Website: lowes
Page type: newsletter-management
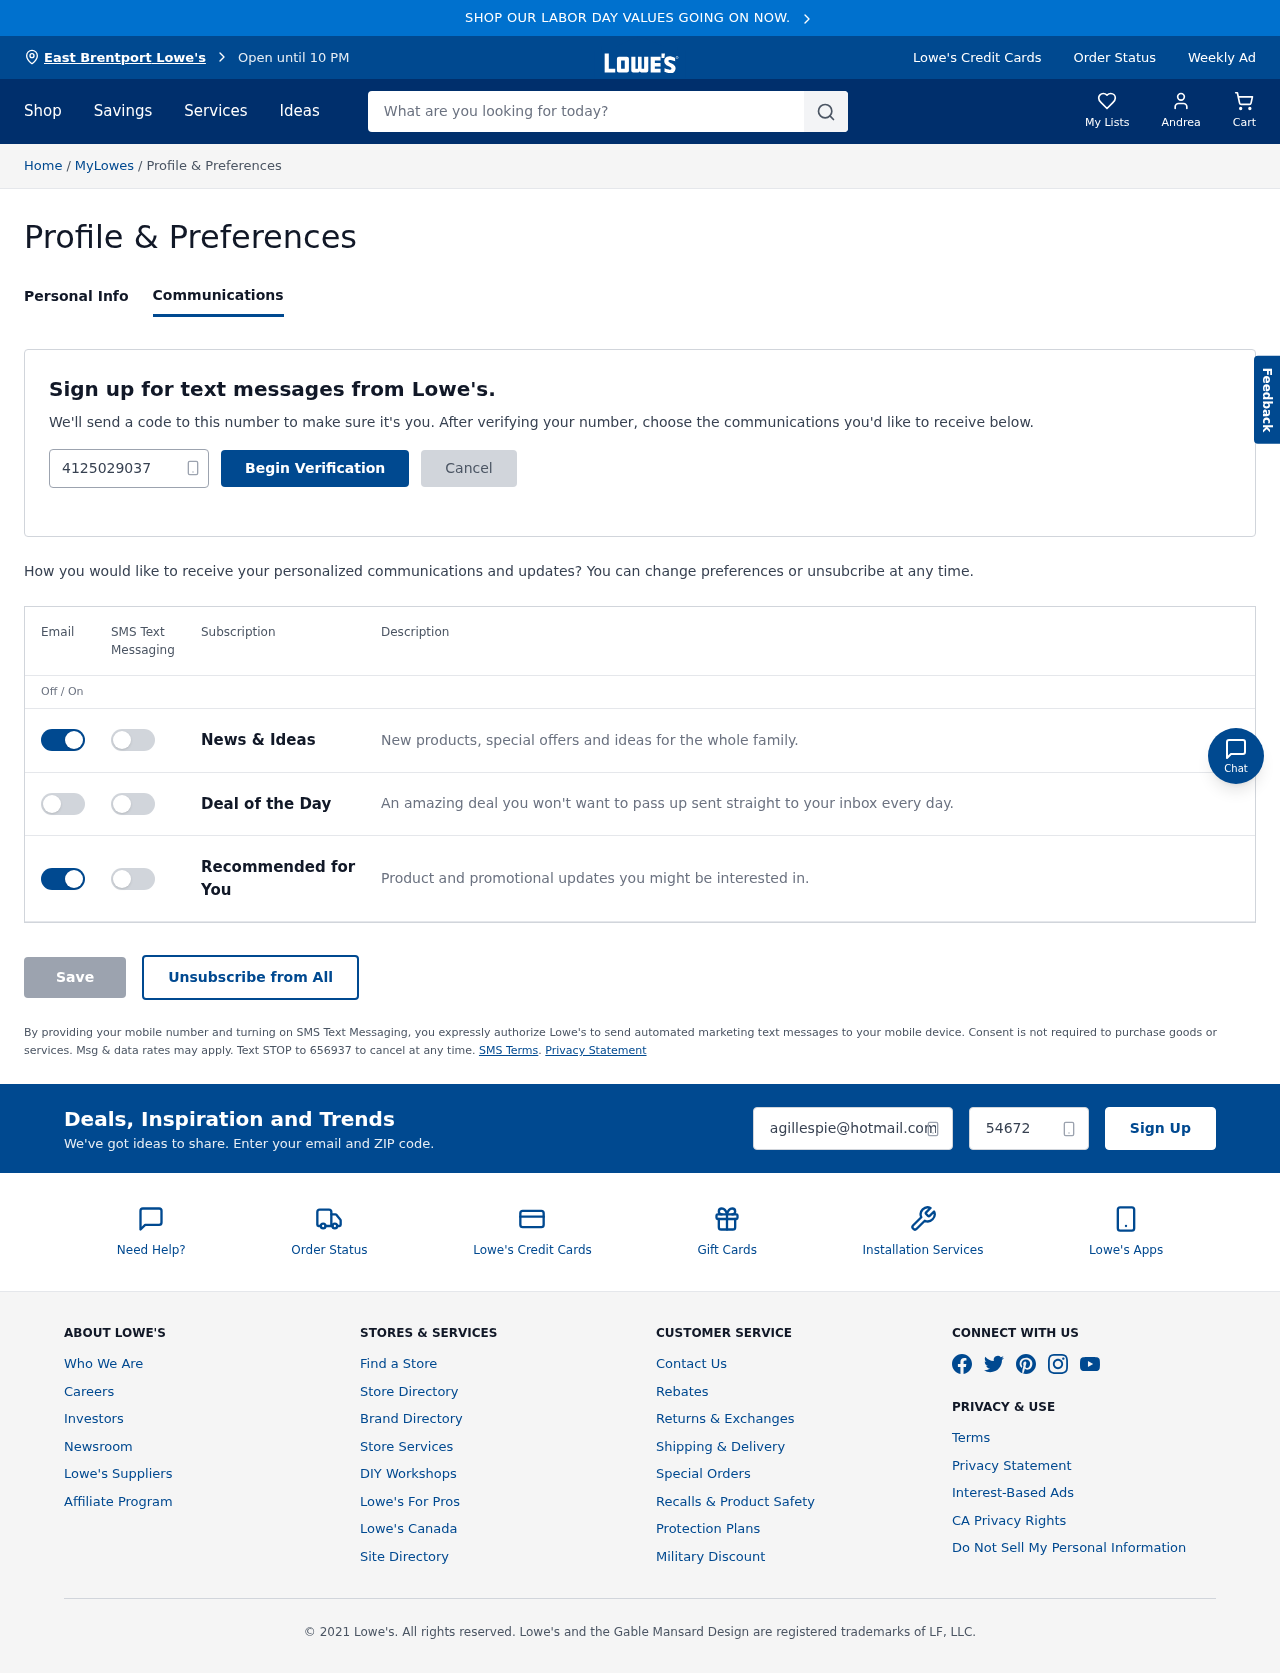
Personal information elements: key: PII_CITY
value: East Brentport Lowe's
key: PII_EMAIL
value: agillespie@hotmail.com
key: PII_FIRSTNAME
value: Andrea
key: PII_PHONE
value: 4125029037
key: PII_POSTCODE
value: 54672
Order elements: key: ORDER_NUM_ITEMS
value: Cart
Search elements: key: HEADER_SEARCH
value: What are you looking for today?